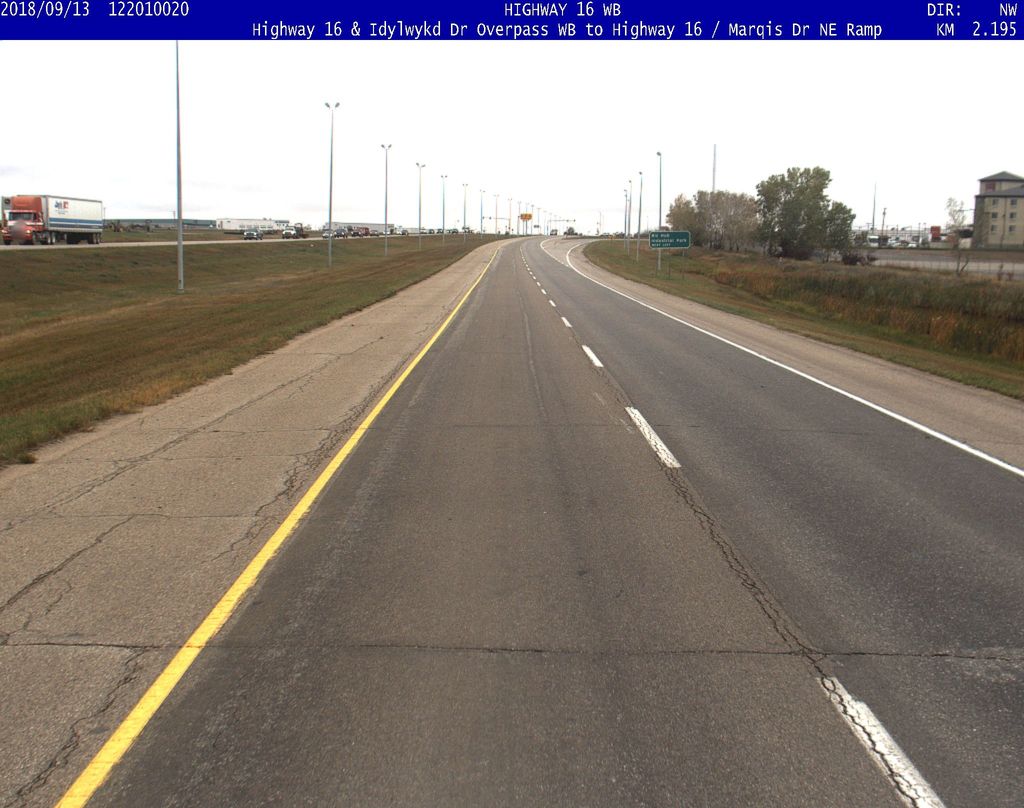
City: saskatoon